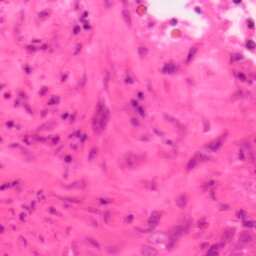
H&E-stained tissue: Colon